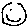
Label: smiley face